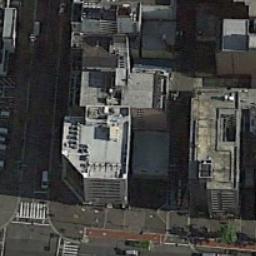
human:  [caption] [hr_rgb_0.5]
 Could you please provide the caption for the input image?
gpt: The commercial area is near many roads .

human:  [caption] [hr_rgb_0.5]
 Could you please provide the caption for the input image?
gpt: A commercial area with some buildings of different heights is surrounded by some roads .

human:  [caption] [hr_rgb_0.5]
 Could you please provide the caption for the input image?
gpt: In a business district there are several tall buildings of different shapes and several roads and many trees .

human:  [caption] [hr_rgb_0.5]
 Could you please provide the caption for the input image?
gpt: There are many cars on the road beside the building .

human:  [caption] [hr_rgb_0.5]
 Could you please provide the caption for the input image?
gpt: There are some buildings at the corner on a commercial area .